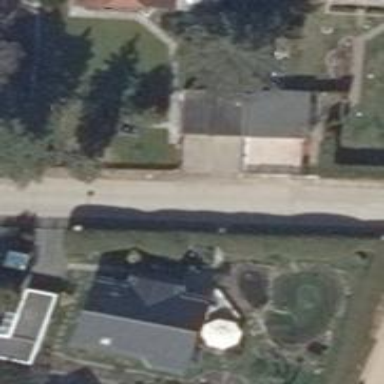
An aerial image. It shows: Driveway.